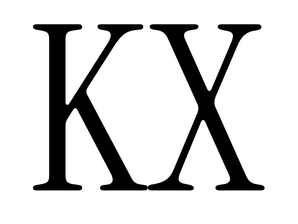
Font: InstrumentSerif-Regular